Question: Name a "Featured Game."
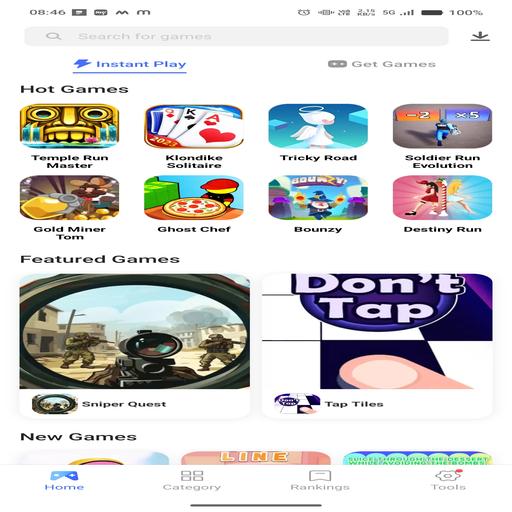
Answer: Sniper Quest (or Don't Tap, Tap Tiles)